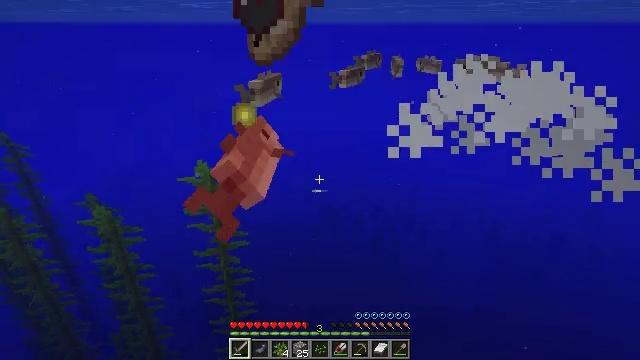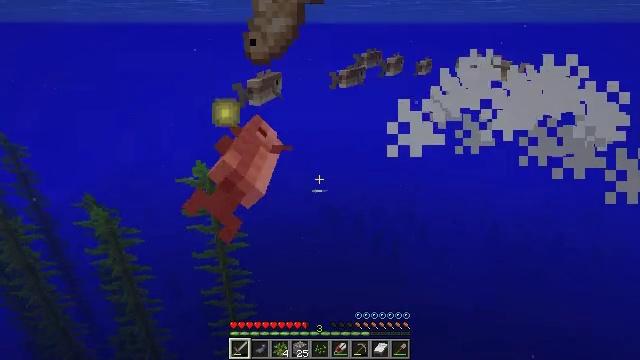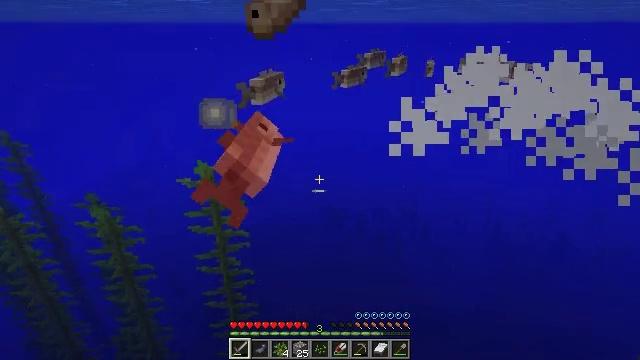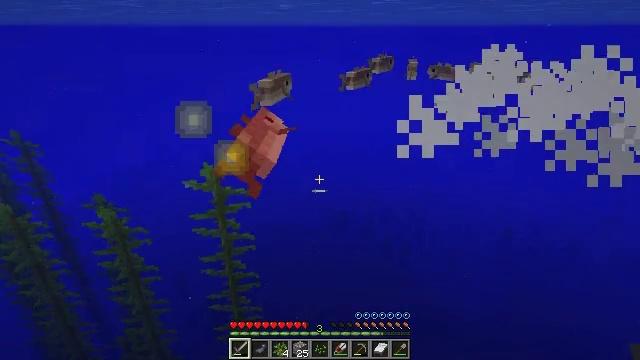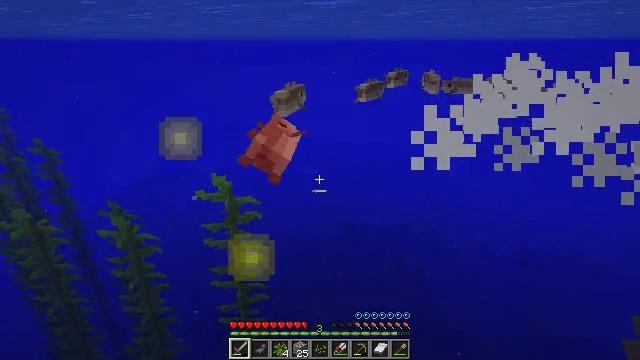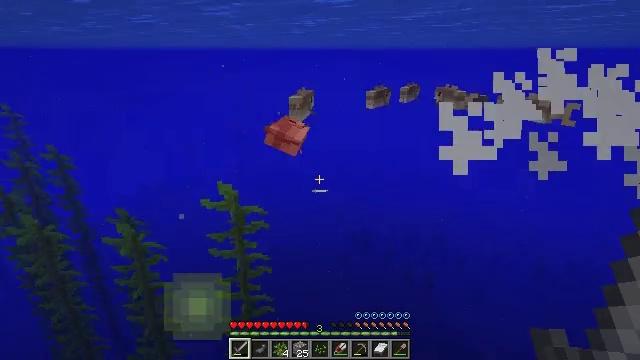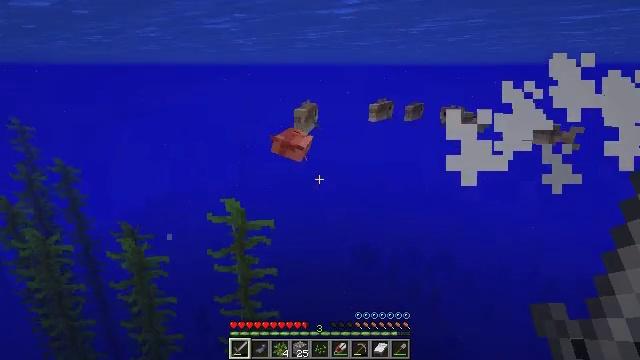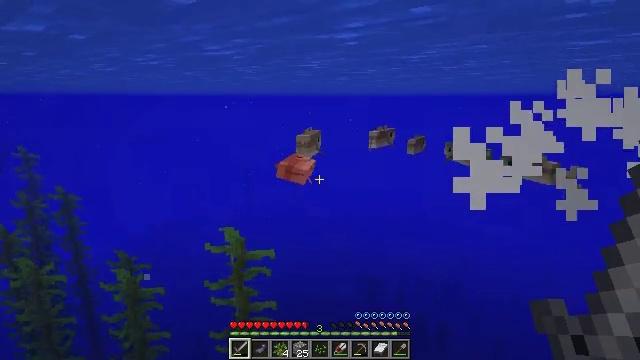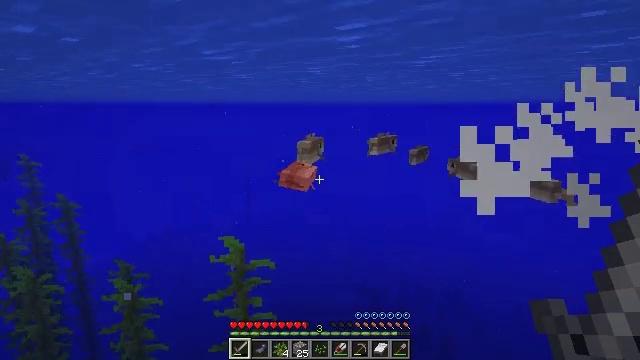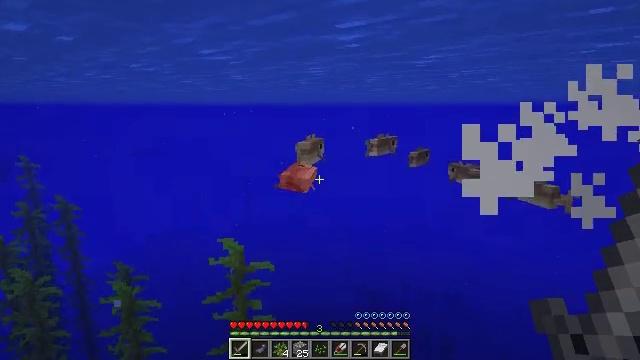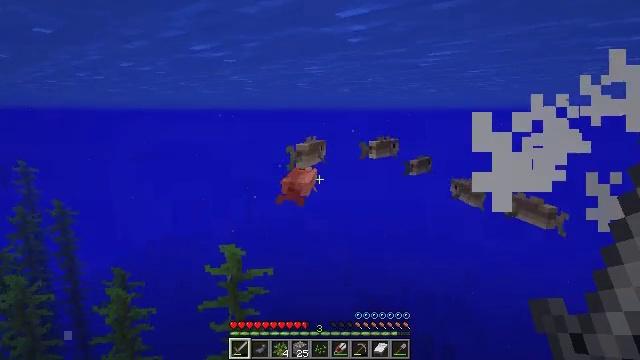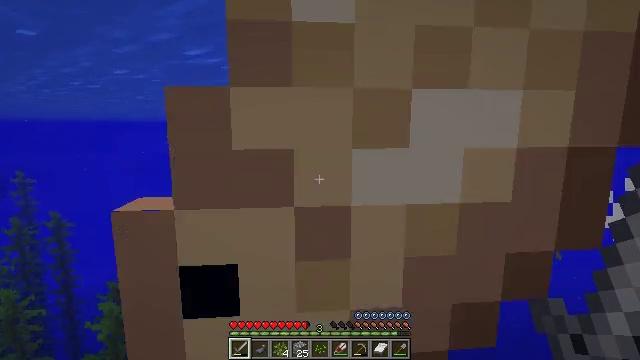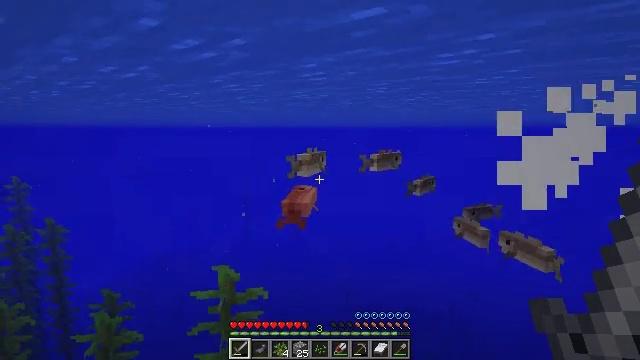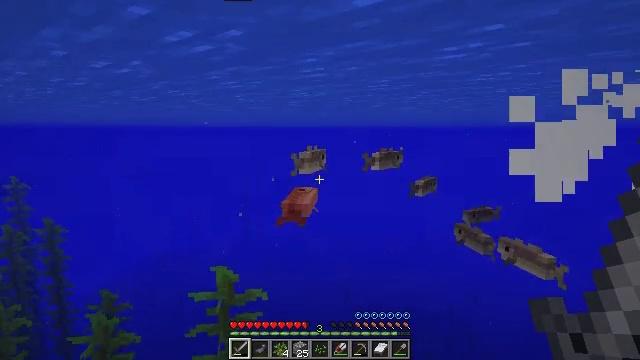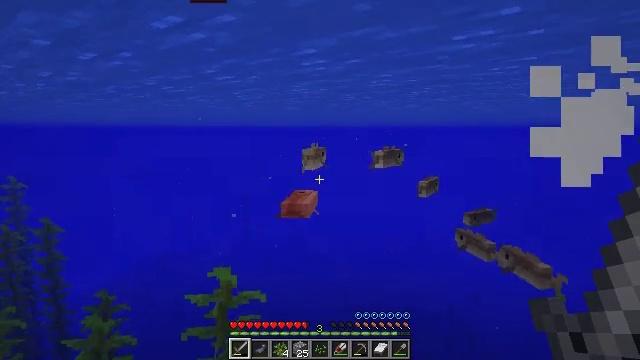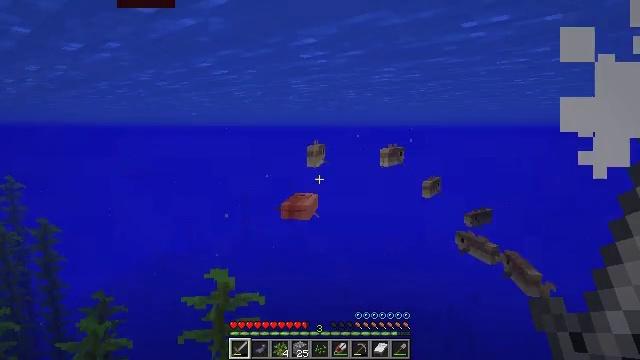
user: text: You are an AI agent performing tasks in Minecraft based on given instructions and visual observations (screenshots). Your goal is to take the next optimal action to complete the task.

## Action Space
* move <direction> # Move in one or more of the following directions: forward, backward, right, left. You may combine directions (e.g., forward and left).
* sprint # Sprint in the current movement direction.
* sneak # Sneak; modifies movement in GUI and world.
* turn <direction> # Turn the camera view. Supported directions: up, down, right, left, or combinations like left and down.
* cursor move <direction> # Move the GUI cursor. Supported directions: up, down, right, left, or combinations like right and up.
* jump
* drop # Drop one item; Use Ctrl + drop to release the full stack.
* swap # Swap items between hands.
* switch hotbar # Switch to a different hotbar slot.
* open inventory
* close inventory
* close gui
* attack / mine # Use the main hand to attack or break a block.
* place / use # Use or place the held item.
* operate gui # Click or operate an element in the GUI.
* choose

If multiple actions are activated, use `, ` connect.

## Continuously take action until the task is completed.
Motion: motion action
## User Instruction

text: Catch and defeat a cod.
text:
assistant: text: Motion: move forward
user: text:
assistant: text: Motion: move forward
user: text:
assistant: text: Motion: move forward, turn left
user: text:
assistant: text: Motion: move forward, turn left and up
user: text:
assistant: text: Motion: move forward, turn left and up
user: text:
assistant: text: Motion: move forward, turn up
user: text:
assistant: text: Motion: move forward, turn up
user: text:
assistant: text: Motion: move forward, turn up
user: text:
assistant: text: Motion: move forward
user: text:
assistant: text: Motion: move forward
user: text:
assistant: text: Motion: move forward, turn up
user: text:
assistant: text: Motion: move forward, turn up
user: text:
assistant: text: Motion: move forward
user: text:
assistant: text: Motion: move forward
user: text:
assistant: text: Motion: move forward
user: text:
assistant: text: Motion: move forward
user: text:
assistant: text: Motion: move forward
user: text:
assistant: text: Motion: move forward
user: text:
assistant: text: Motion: move forward
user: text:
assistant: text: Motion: move forward
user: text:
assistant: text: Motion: move forward
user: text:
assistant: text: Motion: move forward
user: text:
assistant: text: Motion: move forward, turn right and down
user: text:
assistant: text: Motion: move forward, turn right and down, jump
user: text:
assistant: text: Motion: move forward, turn right and down, jump
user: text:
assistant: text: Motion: move forward
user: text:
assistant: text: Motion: move forward, turn left
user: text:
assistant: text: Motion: move forward, turn left
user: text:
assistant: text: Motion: move forward, turn left
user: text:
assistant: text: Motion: move forward, turn left